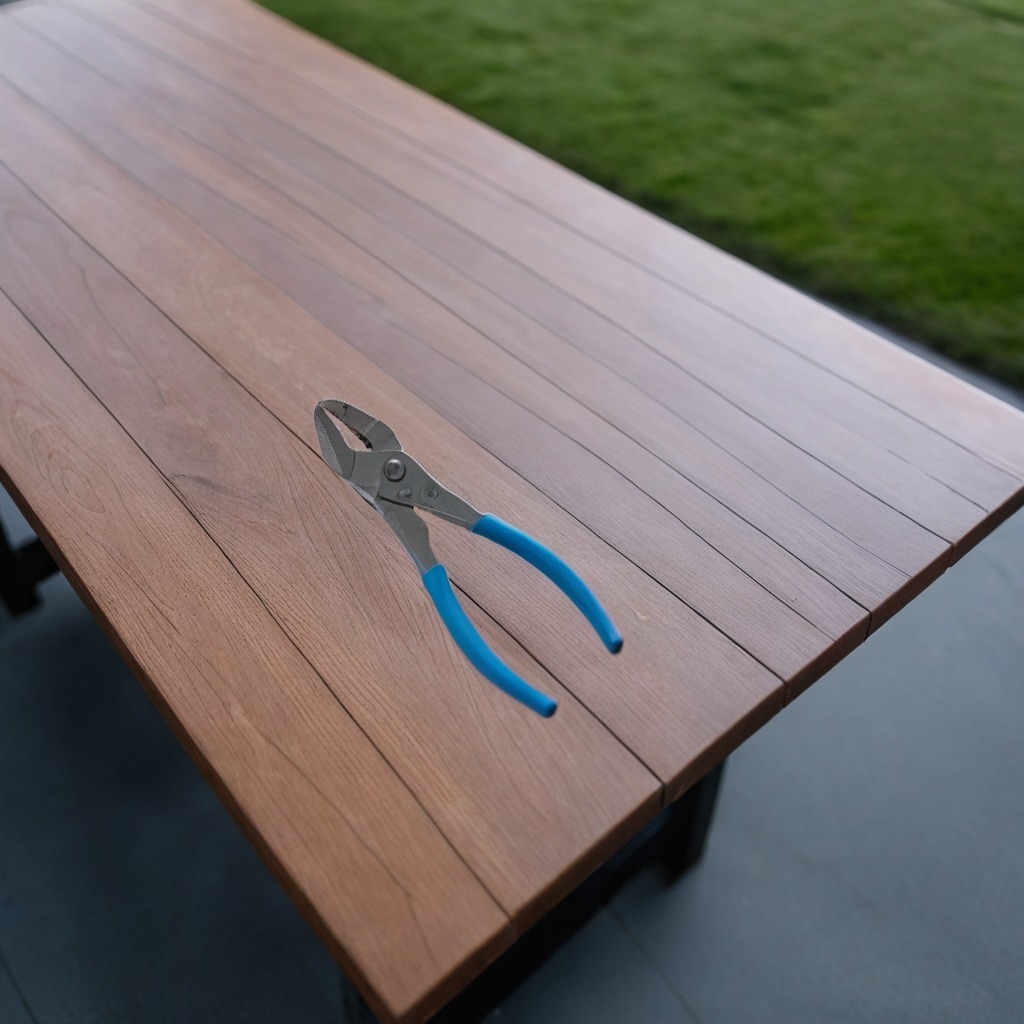
A plier is lying on the table.